Question: My flow looks like the below, I expect the message to be redelivered 2 times and then the
> Redelivery is exhaused SAD
logger to be printed. But after the component throws the exception the re delivery mechanism does not kick in

'''
<vm:connector name="VM" validateConnections="true" doc:name="VM" />
<flow name="TriggerFlow" >
<http:listener config-ref="Orders_HTTP_Listener_Configuration" path="/rollback" allowedMethods="GET" doc:name="1080/rollback" />
<vm:outbound-endpoint exchange-pattern="request-response" path="txFlow" doc:name="VM" connector-ref="VM" responseTimeout="60000">
</vm:outbound-endpoint>
</flow>
<flow name="TxFlow" >
<vm:inbound-endpoint exchange-pattern="request-response" path="txFlow" doc:name="case1" connector-ref="VM" responseTimeout="60000">
<xa-transaction action="ALWAYS_BEGIN"/>
</vm:inbound-endpoint>
<scripting:component doc:name="Groovy">
<scripting:script engine="Groovy"><![CDATA[throw new RuntimeException();]]></scripting:script>
</scripting:component>
<rollback-exception-strategy maxRedeliveryAttempts="3" doc:name="Rollback Exception Strategy">
<logger message="Will rollback #[payload]" level="INFO" doc:name="Logger"/>
<on-redelivery-attempts-exceeded>
<logger message="Redelivery is exhaused SAD " level="INFO" doc:name="Logger"/>
</on-redelivery-attempts-exceeded>
</rollback-exception-strategy>
</flow>
'''
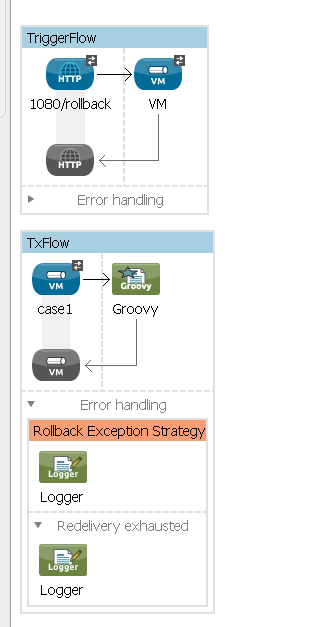
Answer: I finally got the answer after speaking with MuleSoft. The updated flow should look like the below, both the VM's should be one-way and the processing strategy of the TxFlow should be synchronous. If the VM is request-reponse then it behaves more like a flow-ref with no queue involved and hence no redelivery ...